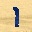
Label: 1